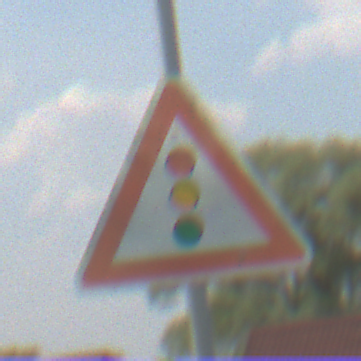
Verkehrszeichen: Lichtzeichenanlage
Umgebung: Outdoor, Nature
Tageszeit: MorningAfternoon
Wetter: PartlyCloudy
Licht: Natural
Jahreszeit: NotSpecified
Kontrast: HighContrast